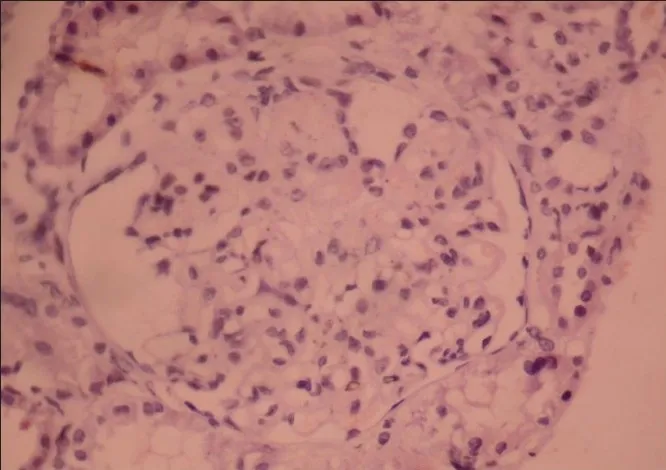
Deposits were not congophilic.
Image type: pathology (h&e)